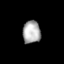
Tissue: lung
Cell type: Endothelial cells
Senescence score: 0.6914
Nuclear area (px): 401
Mean DAPI intensity: 170.97